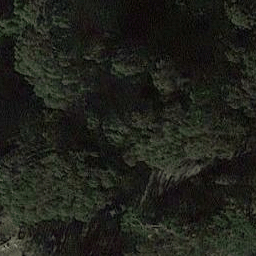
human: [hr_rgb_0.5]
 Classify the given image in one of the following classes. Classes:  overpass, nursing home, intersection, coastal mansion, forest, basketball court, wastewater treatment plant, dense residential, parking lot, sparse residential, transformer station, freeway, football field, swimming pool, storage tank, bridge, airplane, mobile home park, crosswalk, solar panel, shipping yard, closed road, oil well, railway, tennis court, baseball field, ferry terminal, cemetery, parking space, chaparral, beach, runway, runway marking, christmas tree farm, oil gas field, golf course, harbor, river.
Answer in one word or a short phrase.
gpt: forest